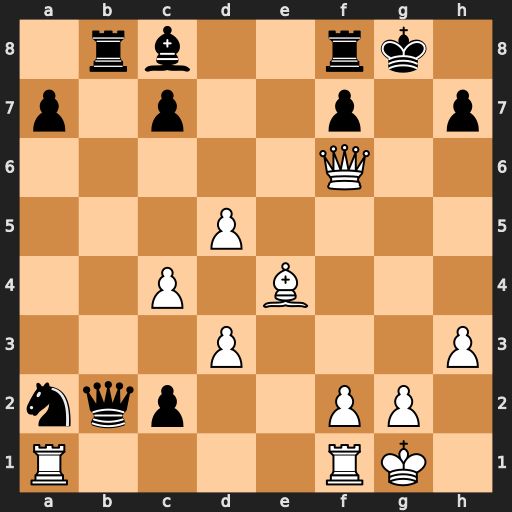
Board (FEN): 1rb2rk1/p1p2p1p/5Q2/3P4/2P1B3/3P3P/nqp2PP1/R4RK1
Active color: w
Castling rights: -
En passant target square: -
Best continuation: Qg5+ Qg7 Qxg7+ Kxg7 Rxa2